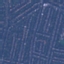
Label: Residential